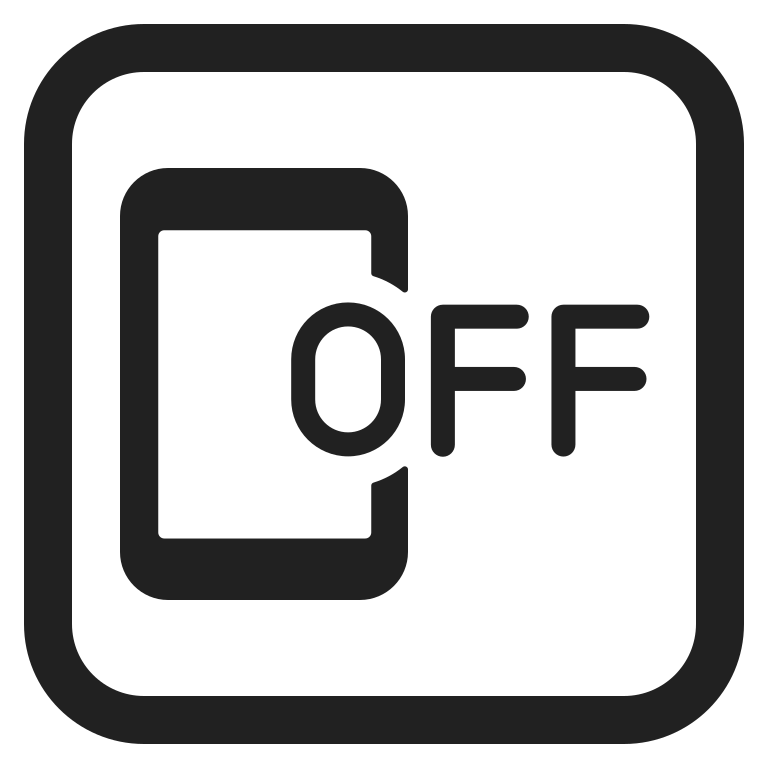
mobile phone off high contrast